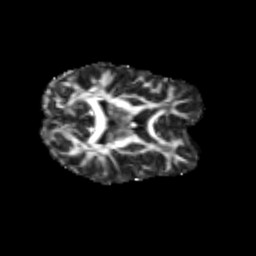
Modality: FA
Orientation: axial
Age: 28
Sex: female
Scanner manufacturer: siemens
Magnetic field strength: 3 T
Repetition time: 3.5 s
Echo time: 0.125 s